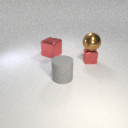
large red metal cube behind small red metal cube